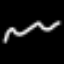
Label: squiggle